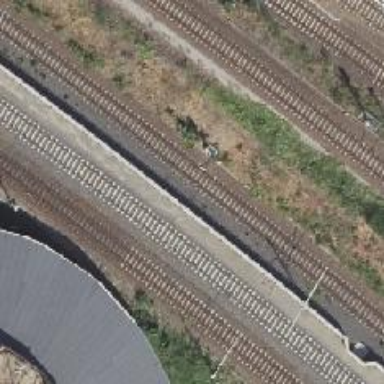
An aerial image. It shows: Railway signal.